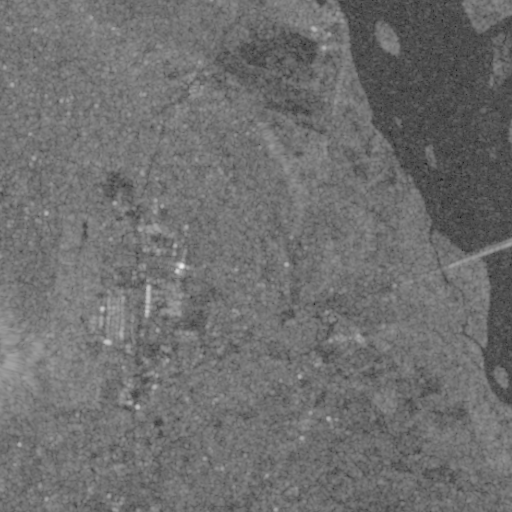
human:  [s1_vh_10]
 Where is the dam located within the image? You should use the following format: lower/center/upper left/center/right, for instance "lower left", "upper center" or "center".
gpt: The dam is located in the center left of the image.
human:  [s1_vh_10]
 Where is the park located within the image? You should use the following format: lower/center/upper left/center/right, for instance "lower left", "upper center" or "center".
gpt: The park is located in the lower center of the image.
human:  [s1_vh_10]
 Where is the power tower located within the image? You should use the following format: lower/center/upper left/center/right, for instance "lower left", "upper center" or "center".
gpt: The power tower is located in the left of the image.
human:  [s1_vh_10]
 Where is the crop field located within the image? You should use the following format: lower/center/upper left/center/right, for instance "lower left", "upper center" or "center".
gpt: There is no crop field in the image.

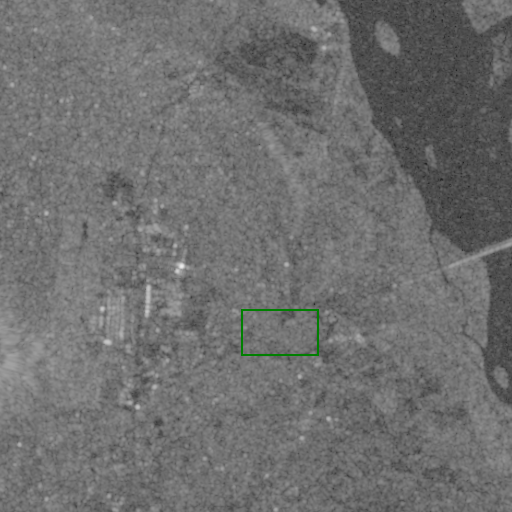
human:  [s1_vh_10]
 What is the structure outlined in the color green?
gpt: The structure outlined in green is a park.
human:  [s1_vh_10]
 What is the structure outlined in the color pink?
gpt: There is no pink outline.